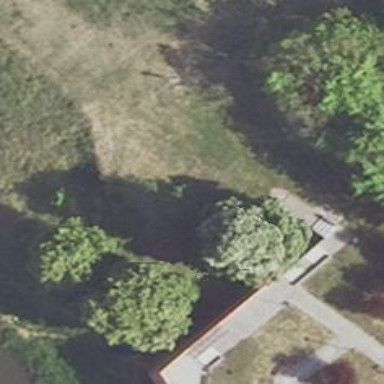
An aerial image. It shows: Broadleaved deciduous tree located in park.